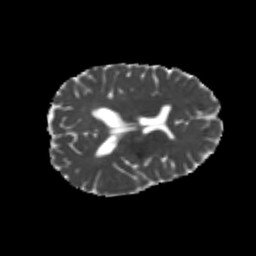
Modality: MD
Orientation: axial
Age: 22
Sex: female
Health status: healthy
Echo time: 0.074 s